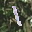
Label: 1